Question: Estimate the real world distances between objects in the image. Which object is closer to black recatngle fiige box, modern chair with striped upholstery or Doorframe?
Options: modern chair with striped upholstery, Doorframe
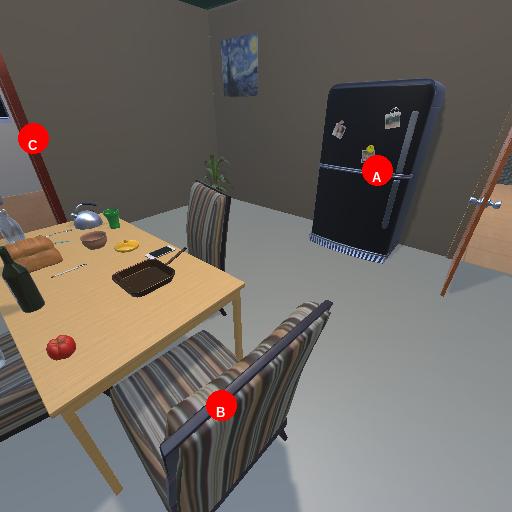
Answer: modern chair with striped upholstery